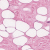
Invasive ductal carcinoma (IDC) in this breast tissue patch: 0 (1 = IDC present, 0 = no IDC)